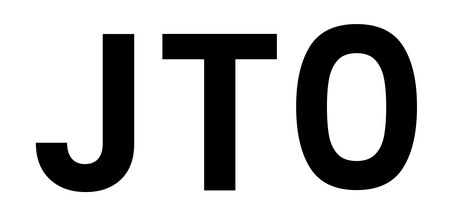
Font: Poppins-SemiBold